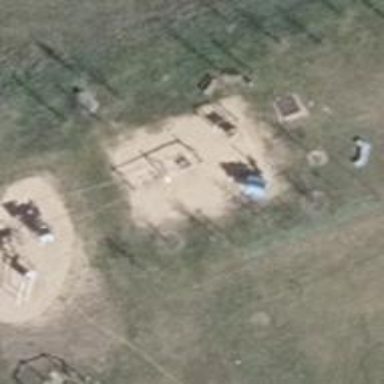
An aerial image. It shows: Playground with various structures for recreational activities.